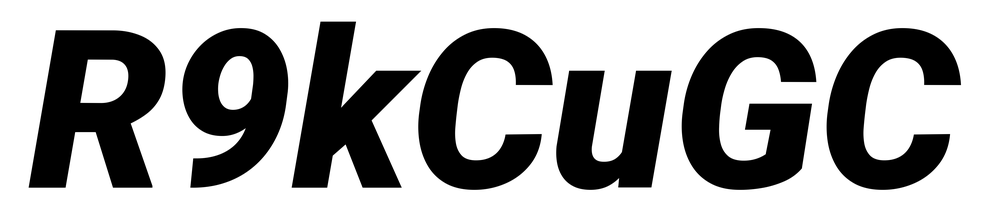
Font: Roboto-Italic_Black_Italic